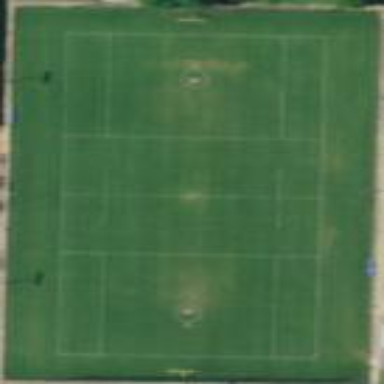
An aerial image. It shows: Lacrosse pitch for leisure sports activities.